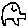
Label: car